Field crop: maize
Growth stage: 2
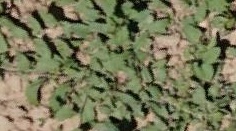
Species: convolvulus